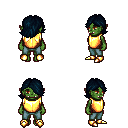
a pixel art fantasy rpg character, female body template, orc, green skin, gold chest armor, teal pants, raven swoop hairstyle, gold boots, four views (front, back, left, right), 2x2 character sprite sheet, small pixel art, hard edges, no anti-aliasing